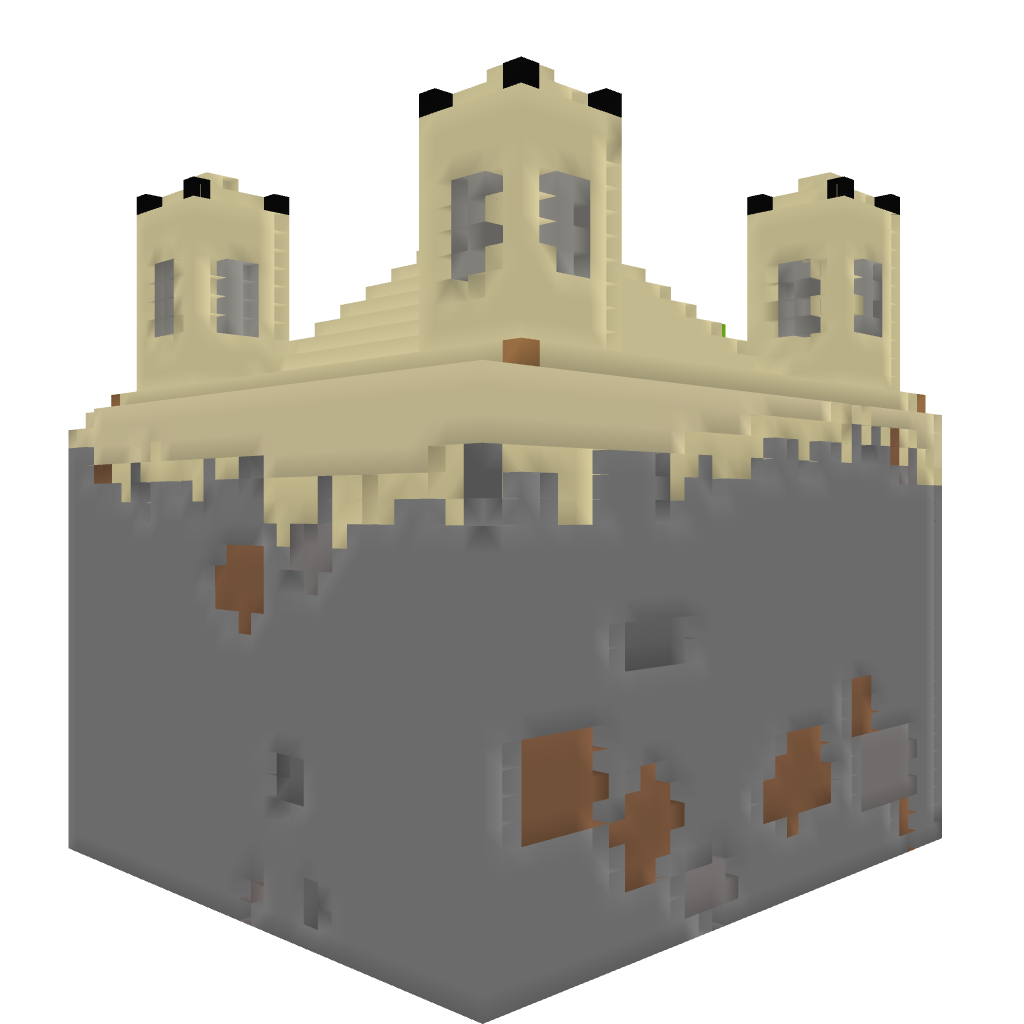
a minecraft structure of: PartyTemple